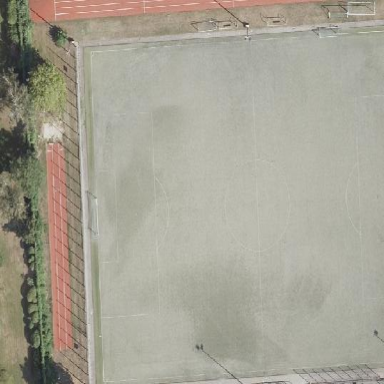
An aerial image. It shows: Clay soccer pitch for leisure and sports activities.